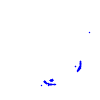
Particle: pion